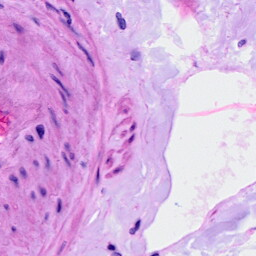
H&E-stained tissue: Ovarian